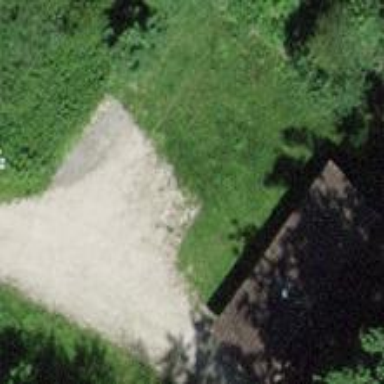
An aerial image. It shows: Building serving as picnic shelter.